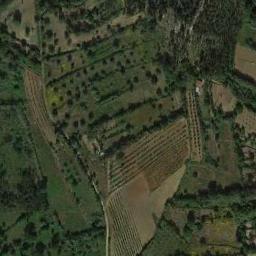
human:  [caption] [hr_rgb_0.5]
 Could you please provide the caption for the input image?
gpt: The bare and green terrace is next to some trees .

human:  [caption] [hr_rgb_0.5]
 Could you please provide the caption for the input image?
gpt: There are many green plants on the terrace .

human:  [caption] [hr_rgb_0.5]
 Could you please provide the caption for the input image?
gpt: There is a straight path between the terraces .

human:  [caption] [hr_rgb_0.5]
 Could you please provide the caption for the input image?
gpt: A large layer of green terraced fields, The crops in the fields are lush like green forests .

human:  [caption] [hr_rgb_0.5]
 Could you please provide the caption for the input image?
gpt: There are some green trees among the terraces .